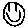
Label: smiley face